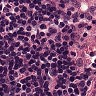
Metastatic tissue present: no